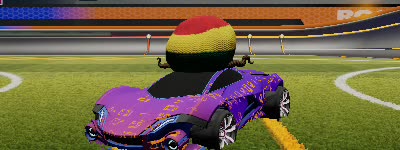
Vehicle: werewolf